Question: In my application i use 'AddressChooserTask' to get a contact details
'''
AddressChooserTask m_AddressChooserTask = new AddressChooserTask();
m_AddressChooserTask.Completed += new EventHandler<AddressResult>(OnAddressChooserTaskCampleted);
m_AddressChooserTask.Show();
'''
but every time i have an error in my eventhandler
'''
void OnAddressChooserTaskCampleted(object sender, AddressResult e)
{
if (e.TaskResult == TaskResult.OK)
{
m_ContactRec.m_Name = e.DisplayName.ToString();
}
if (m_ContactRec.m_Name != null)
{
Contacts m_contacts = new Contacts();
m_contacts.SearchCompleted += new EventHandler<ContactsSearchEventArgs>(OnContactsSearchCompleted);
m_contacts.SearchAsync(m_ContactRec.m_Name, FilterKind.DisplayName, null);
}
}
'''

the debugger is stoping here 'm_contacts.SearchAsync'.i am little bit confused, this event cleary is in the UI thread, can you tell me what am i doing wrong?
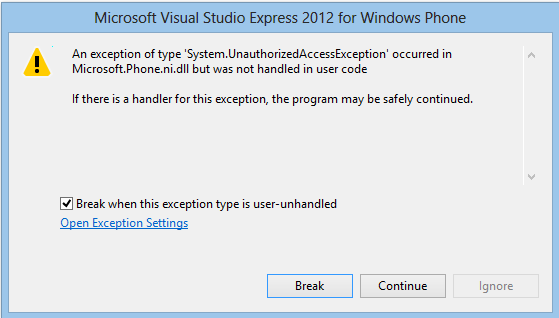
Answer: Have you added
'''
<Capability Name="ID_CAP_CONTACTS"/>
'''
to WMAppManifest.xml?